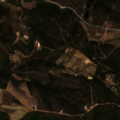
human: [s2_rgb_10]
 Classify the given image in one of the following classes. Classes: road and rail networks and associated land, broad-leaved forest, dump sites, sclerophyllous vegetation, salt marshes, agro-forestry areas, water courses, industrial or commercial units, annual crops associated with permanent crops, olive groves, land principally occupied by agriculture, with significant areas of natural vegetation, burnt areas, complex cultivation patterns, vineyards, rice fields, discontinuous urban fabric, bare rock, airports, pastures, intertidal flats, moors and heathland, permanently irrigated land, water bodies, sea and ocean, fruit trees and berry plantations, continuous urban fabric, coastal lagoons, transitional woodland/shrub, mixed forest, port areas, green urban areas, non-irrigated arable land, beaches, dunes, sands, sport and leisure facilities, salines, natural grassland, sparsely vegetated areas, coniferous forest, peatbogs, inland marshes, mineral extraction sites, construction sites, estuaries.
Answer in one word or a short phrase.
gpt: complex cultivation patterns, land principally occupied by agriculture, with significant areas of natural vegetation, broad-leaved forest, coniferous forest, sclerophyllous vegetation, transitional woodland/shrub